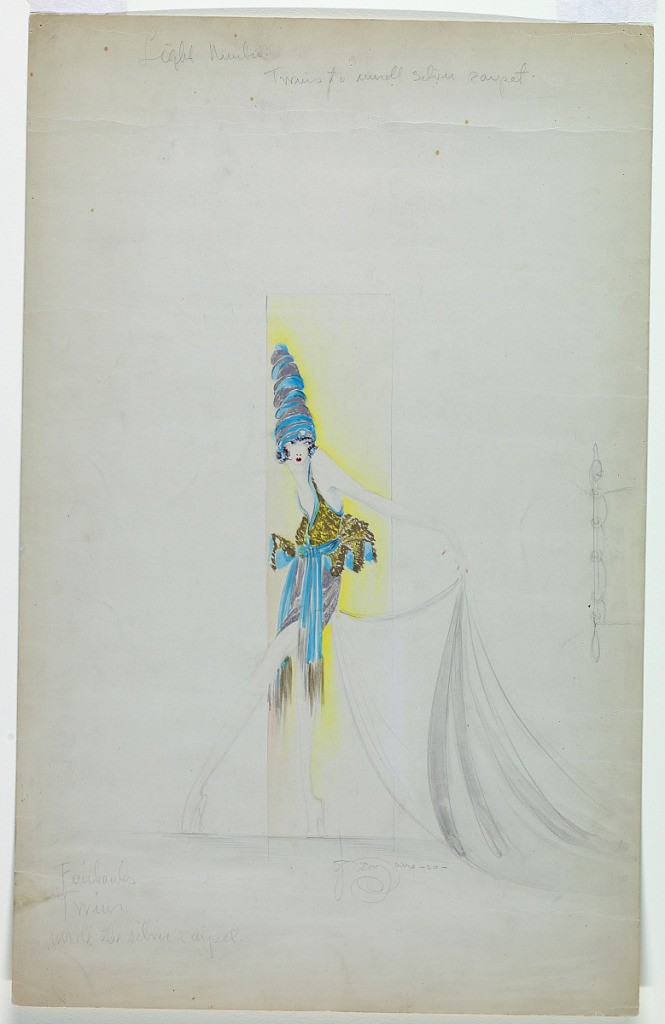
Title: Costume Design: Fairbanks Twins, for Ziegfeld Follies of 1920
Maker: Charles LeMaire, American, 1897–1985
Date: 1920
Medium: Brush and watercolor, gold and silver paint, graphite on heavy paper
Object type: Drawing
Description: Vertical rectangle. Woman standing against yellow rectangular background wearing a tall blue and silver turban and short costume, holding the train in her left hand.